Interaction volume radius: 10 \u00c5
Interaction volume height: 35 \u00c5
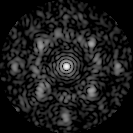
Disorder parameter: 0.5909